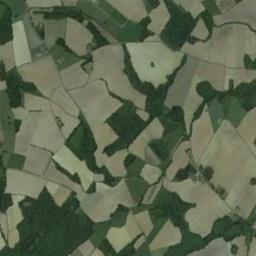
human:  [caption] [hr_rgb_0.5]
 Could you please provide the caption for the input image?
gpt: The rectangular farmland is next to some trees .

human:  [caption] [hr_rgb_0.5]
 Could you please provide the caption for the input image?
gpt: There are numerous rectangular farmlands of different sizes and shades .

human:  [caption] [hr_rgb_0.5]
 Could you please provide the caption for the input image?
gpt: Many rectangular-shaped green and tan mixed rectangular farmlands of different sizes .

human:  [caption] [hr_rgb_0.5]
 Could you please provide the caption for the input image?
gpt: Lots of rectangular farmlands of different colors and sizes are on the ground and some paths go through the farmlands .

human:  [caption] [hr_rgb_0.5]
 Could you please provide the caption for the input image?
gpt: There are many yellow rectangular farmlands and green ones .